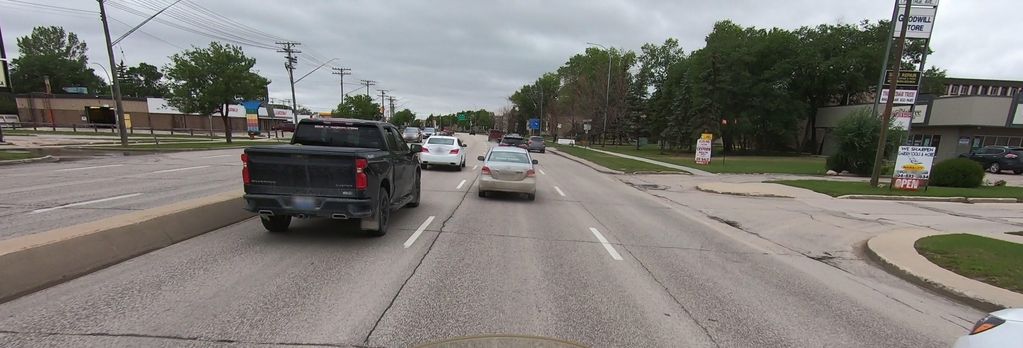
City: winnipeg